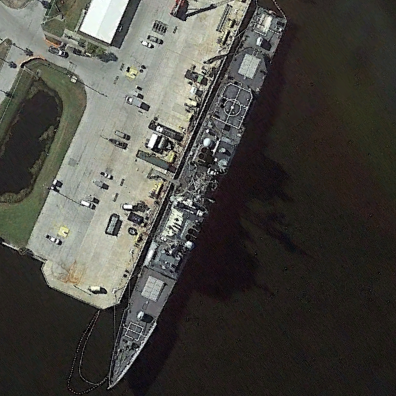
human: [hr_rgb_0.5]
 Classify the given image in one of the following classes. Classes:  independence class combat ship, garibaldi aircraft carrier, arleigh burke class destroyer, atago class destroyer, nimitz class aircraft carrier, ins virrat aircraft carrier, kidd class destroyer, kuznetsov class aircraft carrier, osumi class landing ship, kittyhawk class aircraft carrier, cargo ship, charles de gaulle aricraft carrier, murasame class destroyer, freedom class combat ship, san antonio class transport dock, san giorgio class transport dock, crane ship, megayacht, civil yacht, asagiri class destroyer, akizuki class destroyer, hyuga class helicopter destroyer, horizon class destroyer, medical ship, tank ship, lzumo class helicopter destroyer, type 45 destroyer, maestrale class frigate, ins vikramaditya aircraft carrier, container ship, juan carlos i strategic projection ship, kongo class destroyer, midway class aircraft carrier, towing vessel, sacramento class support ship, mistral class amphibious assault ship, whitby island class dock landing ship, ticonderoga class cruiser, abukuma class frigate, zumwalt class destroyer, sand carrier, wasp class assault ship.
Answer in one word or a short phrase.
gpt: Ticonderoga class cruiser